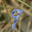
Label: 9